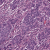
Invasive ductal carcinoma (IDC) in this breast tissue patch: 1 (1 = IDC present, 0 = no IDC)